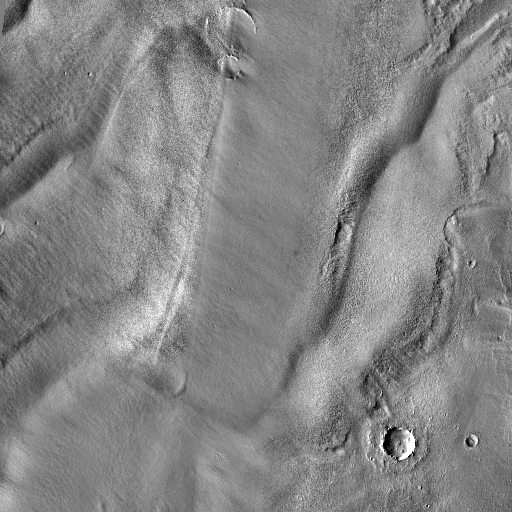
Crater classes present: Background, Other, Layered, Buried